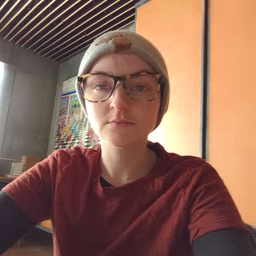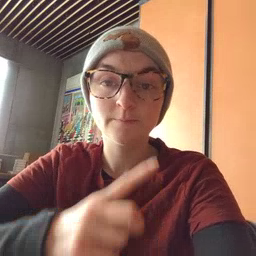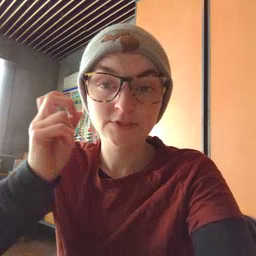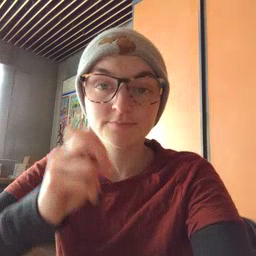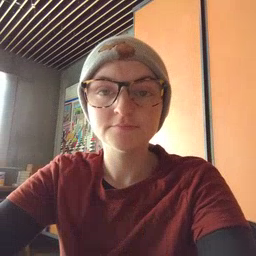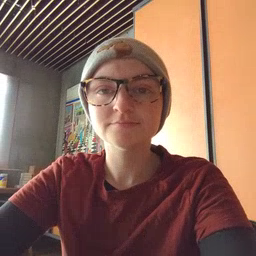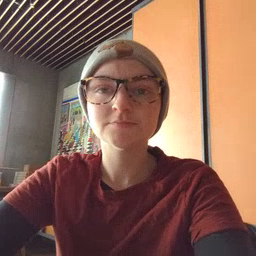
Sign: because